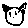
Label: cat